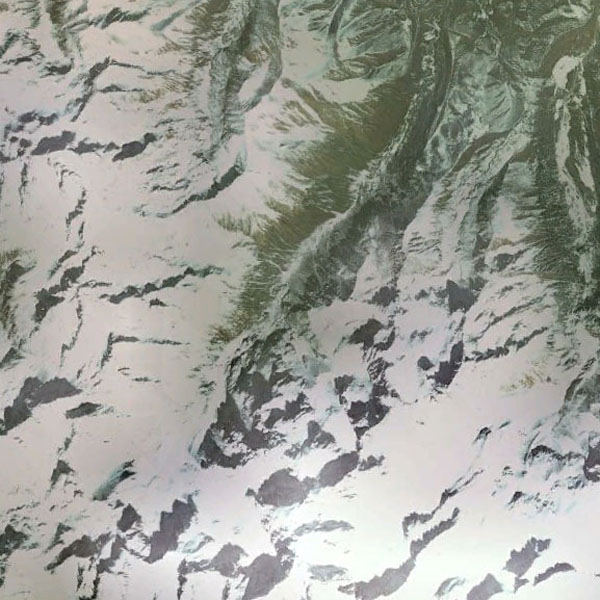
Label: Mountain